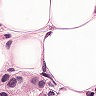
Metastatic tissue present: yes